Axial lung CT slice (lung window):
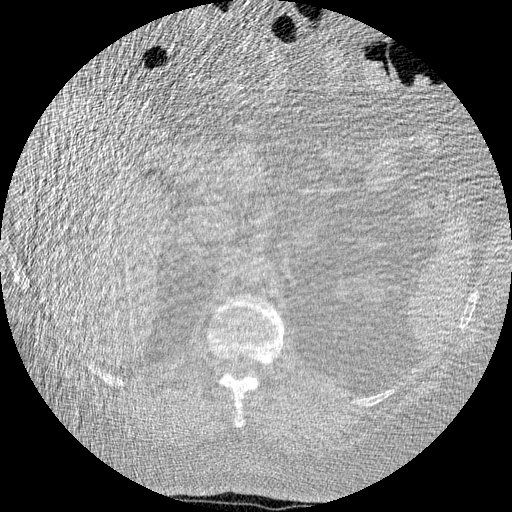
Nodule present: no